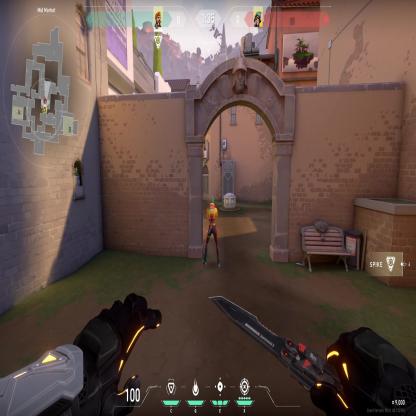
Label: enemy